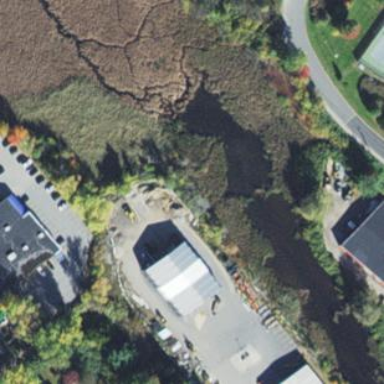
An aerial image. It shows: Marsh wetland.